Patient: sex M, age 60
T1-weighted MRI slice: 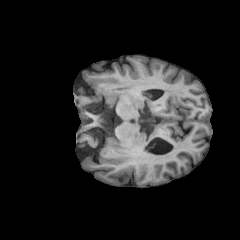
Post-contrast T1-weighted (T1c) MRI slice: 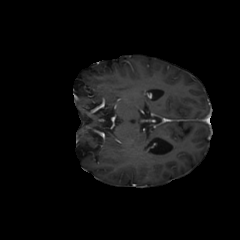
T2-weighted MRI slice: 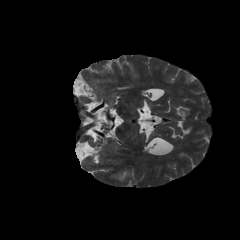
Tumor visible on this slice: no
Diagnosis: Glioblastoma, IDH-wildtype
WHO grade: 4